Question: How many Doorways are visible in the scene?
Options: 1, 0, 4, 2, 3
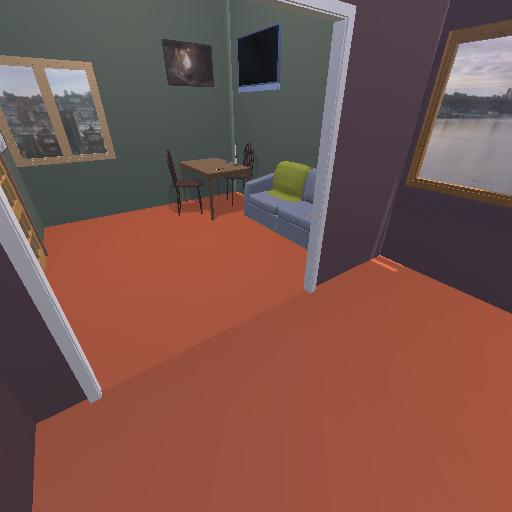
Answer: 1